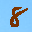
Label: 8